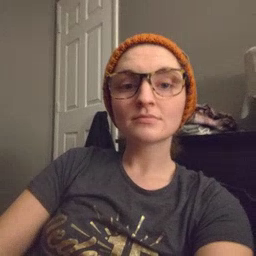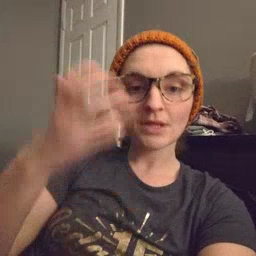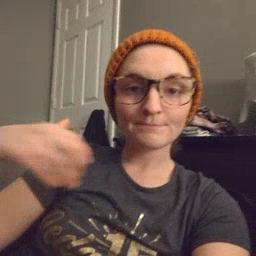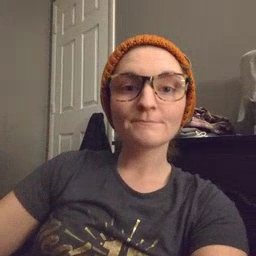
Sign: lion